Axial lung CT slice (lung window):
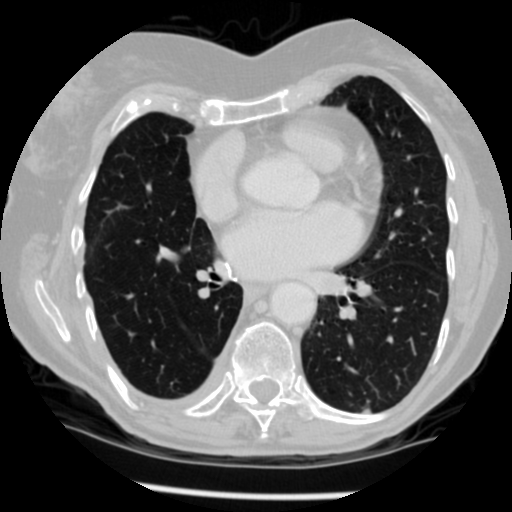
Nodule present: no